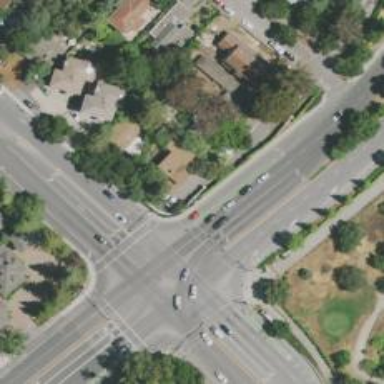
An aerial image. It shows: Crossing road.